Question: # Question:
Can I bind a "keydown" event to a jqgrid cell?
# Description of problem:
A user is traversing the cells of the grid with the arrow keys and he stops on a particular cell.
: he can use "arrow key" navigation between the jqgrid cells because the jqgrid "cellEdit" parameter is set to true (i.e., 'cellEdit: true'). He now presses the '<enter>' key over the cell he has stopped over.
What I want is to capture that resulting '<enter>' keydown/keyup event on that jqgrid cell, and do something with it.
--Up to now, my attempts to accomplish this have not worked.
If there happened to be a '<button>' inside the cell that the user decided to stop on (i.e., as they were navigating the grid with the arrow keys), if the user then pressed the key over that cell/button, nothing would happen.
'<tab>''<button>''<enter>''<enter>'
-Therefore, I decided, as a workaround, that if I could at least capture the keydown event, then, I might be able to fire a click event on the button - in order to achieve what I needed.
Thanks for your help!
'''
-
-
-
colNames: ['', 'city', 'postal code', 'VIEW'],
colModel: [
{name: 'id', label: "id", index: 'id', width: 100, hidden: true},
{
name: 'cityName',
label: "cityName",
index: 'cityName',
width: 100,
sortable: true,
cellattr: function(){return 'tabindex="0"'}
},
{
name: 'postalCode',
label: "postalCode",
index: 'postalCode',
width: 100,
sortable: true,
cellattr: function(){return 'tabindex="0"'}
},
{
name: 'view',
label: 'view',
index: 'view',
width: 100,
fixed: true,
formatter: function() { return "<button tabindex='0' class='cellbtn' type='button'>View</button>";}
}
],
-
-
-
'''
---

---
# A full "standalone" html example page
(i.e., you should be able to save to an HTML file, and run it)***
Essentially, the point of supplying this page will be to provide illustration regarding navigating with the "arrow" keys. If you run the page, you can then click on a cell, and then navigate around with the arrow keys. Try stopping over the "button" cell and pressing the '<enter>' key... --you'll see that nothing happens, right now.
I made a slight modification to the "loadComplete" function - and, now the button will maintain focus after being clicked via the '<enter>' key. (thanks again, Oleg)
---
'''
<!DOCTYPE html>
<html>
<head>
<meta http-equiv="Content-Type" content="text/html; charset=UTF-8">
<title>cellbutton click test</title>
<!-- Import jQuery UI and jqGrid UI -->
<link href="http://code.jquery.com/ui/1.8.13/themes/base/jquery-ui.css" rel="stylesheet" media="screen" type="text/css" />
<link href="http://trirand.com/blog/jqgrid/themes/ui.jqgrid.css" rel="stylesheet" type="text/css" />
<!-- Import jQuery jqGrid JS files -->
<script type="text/javascript" src="http://code.jquery.com/jquery-1.8.0.js"></script>
<script type="text/javascript" src="http://trirand.com/blog/jqgrid/js/i18n/grid.locale-en.js"></script>
<script type="text/javascript" src="http://trirand.com/blog/jqgrid/js/jquery.jqGrid.src.js"></script>
<script type="text/javascript">
$(function () {
//...data for table
var localdata = [
{id: "1", cityName: "springfield", postalCode: "11111"},
{id: "2", cityName: "new york", postalCode: "22222"},
{id: "3", cityName: "huntington", postalCode: "33333"}
];
$("#testgrid").jqGrid({
datatype: "local",
data: localdata,
cellsubmit: 'clientArray',
cellEdit: true,
colNames: ['', 'city', 'postal code', 'VIEW'],
colModel: [
{name: 'id', label: "id", index: 'id', width: 100, hidden: true},
{
name: 'cityName',
width: 100,
//editable: true,
cellattr: function(){return 'tabindex="0"'}
},
{
name: 'postalCode',
width: 100,
//editable: true,
cellattr: function(){return 'tabindex="0"'}
},
{
name: 'view',
width: 100,
fixed: true,
formatter: function() { return "<button tabindex='0' class='cellbtn' type='button'>View</button>";}
}
],
rowNum: 10,
rowList: [10, 20, 30],
pager: '#pager',
sortname: 'id',
//viewrecords: true,
height: "auto",
sortorder: "desc",
caption: "test",
rownumbers: true,
//loadonce: true, //otherwise, sort will reload data from server (i.e., erasing any client-side input that has not yet been posted)...
loadComplete: function() {
$("th[id^='testgrid_']").attr("tabindex", "0");
$(this).find("button.cellbtn").click(function (e) {
var rowid = $(this).closest("tr.jqgrow").attr("id");
$("<span>View button are clicked. The rowid=" + rowid +
"<br/></span>").appendTo("#log");
setTimeout(function ()
{
$(e.target).focus();
}, 50);
});
},
afterEditCell: function (rowid)
{
var $editControl = $("#" + rowid).find("input, select, textarea");
var events = $._data($editControl[0], "events"); // old jQuery: $editControl.data("events")
var originalKeydown;
if (events && events.keydown && events.keydown.length === 1)
{
originalKeydown = events.keydown[0].handler; // save old
$editControl.unbind("keydown");
$editControl.bind("keydown", function (e)
{
var $viewButton;
// we can do something before jqGrid process "keydown" event
if (e.keyCode === 13 && e.target.id.split("_")[1] === "postalCode")
{
$("<span>Enter are pressed(A)<br/></span>").appendTo("#log");
setTimeout(function ()
{
$viewButton = $(e.target).closest("td").next("td").find("button.cellbtn");
$viewButton.focus();
}, 50);
}
else
if (e.keyCode === 9 && e.target.id.split("_")[1] === "postalCode")
{
$viewButton = $(e.target).closest("td").next("td").find("button.cellbtn");
}
originalKeydown.call(this, e);
// we can do something after jqGrid process "keydown" event
if (e.keyCode === 9 && $viewButton !== undefined)
{
$("<span>Tab are pressed so that View button has focus.<br/></span>").appendTo("#log");
setTimeout(function ()
{
$viewButton.focus();
}, 50);
}
});
}
}
});
$("#pager_left").hide();
});
</script>
</head>
<body>
<form id="form1">
<div tabindex="0" id="gridx" class="editFormTable">
<table tabindex="0" id="testgrid"></table>
<div tabindex="0" id="pager" ></div>
<div id="log"></div>
</div>
</form>
</body>
</html>
'''
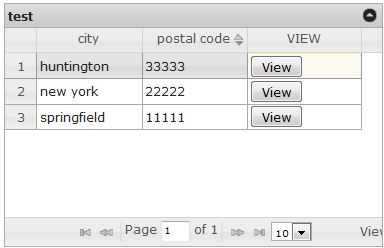
Answer: If I understand correctly your question you want to do some actions before or after jqGrid process key pressed during cell editing. jqGrid don't have any callback which can be used directly for the purpose. Nevertheless you can solve the problem relatively easy using "subclassing" of jQuery events.
First of all you can examine the source code of jqGrid and find out <URL>. It uses the following 'afterEditCell':
'''
afterEditCell: function (rowid) {
var $editControl = $("#" + rowid).find("input, select, textarea"),
events = $._data($editControl[0], "events"),
// old jQuery: $editControl.data("events")
originalKeydown;
if (events && events.keydown && events.keydown.length === 1) {
originalKeydown = events.keydown[0].handler; // save old
$editControl.unbind("keydown");
$editControl.bind("keydown", function (e) {
// we can do something before jqGrid process "keydown" event
if (e.keyCode === 13) {
$("<span>Enter are pressed.<br/></span>").appendTo("#log");
}
originalKeydown.call(this, e);
// we can do something after jqGrid process "keydown" event
});
}
}
'''
: I am still not sure that I understand your requirements correctly, but I suppose that you need do some actions in the user pressed in the field before "View" button ( pressed in 'postalCode' column). You can set focus on the "View" button and if the user press then 'click' handler of the "View" button will be triggered. I think it's what you try to implement.
<URL> demonstrate such behavior. It uses the following code:
'''
$("#testgrid").jqGrid({
...
loadComplete: function() {
...
$(this).find("button.cellbtn").click(function () {
var rowid = $(this).closest("tr.jqgrow").attr("id");
$("<span>View button are clicked. The rowid=" + rowid +
"<br/></span>").appendTo("#log");
});
},
afterEditCell: function (rowid) {
var $editControl = $("#" + rowid).find("input, select, textarea"),
events = $._data($editControl[0], "events"), // old jQuery: $editControl.data("events")
originalKeydown;
if (events && events.keydown && events.keydown.length === 1) {
originalKeydown = events.keydown[0].handler; // save old
$editControl.unbind("keydown");
$editControl.bind("keydown", function (e) {
var $viewButton;
// we can do something before jqGrid process "keydown" event
if (e.keyCode === 13) {
$("<span>Enter are pressed.<br/></span>").appendTo("#log");
} else if (e.keyCode === 9 && e.target.id.split("_")[1] === "postalCode") {
$viewButton = $(e.target).closest("td").next("td").find("button.cellbtn");
}
originalKeydown.call(this, e);
// we can do something after jqGrid process "keydown" event
if (e.keyCode === 9 && $viewButton !== undefined) {
$("<span>Tab are pressed so that View button has focus.<br/></span>").appendTo("#log");
setTimeout(function () {
$viewButton.focus();
}, 50);
}
});
}
}
});
'''
The results of editing of the second row, pressing Tab in 'postalCode' column and then pressing on "View" button looks like on the picture below